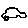
Label: car